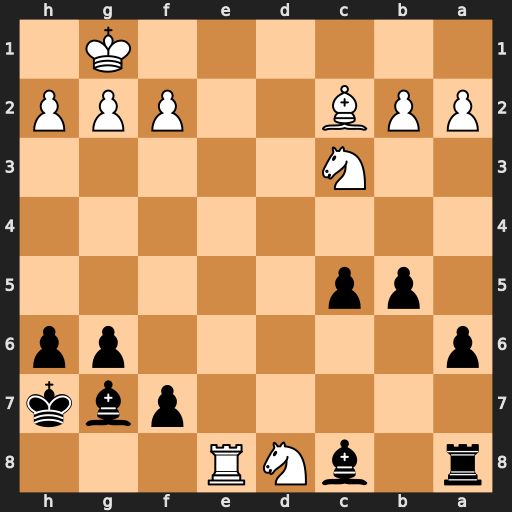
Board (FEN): r1bNR3/5pbk/p5pp/1pp5/8/2N5/PPB2PPP/6K1
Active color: b
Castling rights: -
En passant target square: -
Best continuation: Bd7 Re7 Rxd8